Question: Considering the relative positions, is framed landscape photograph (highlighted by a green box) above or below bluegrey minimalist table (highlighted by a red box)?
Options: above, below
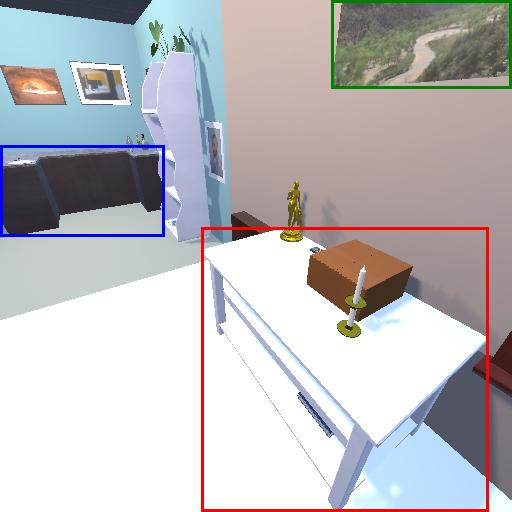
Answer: above